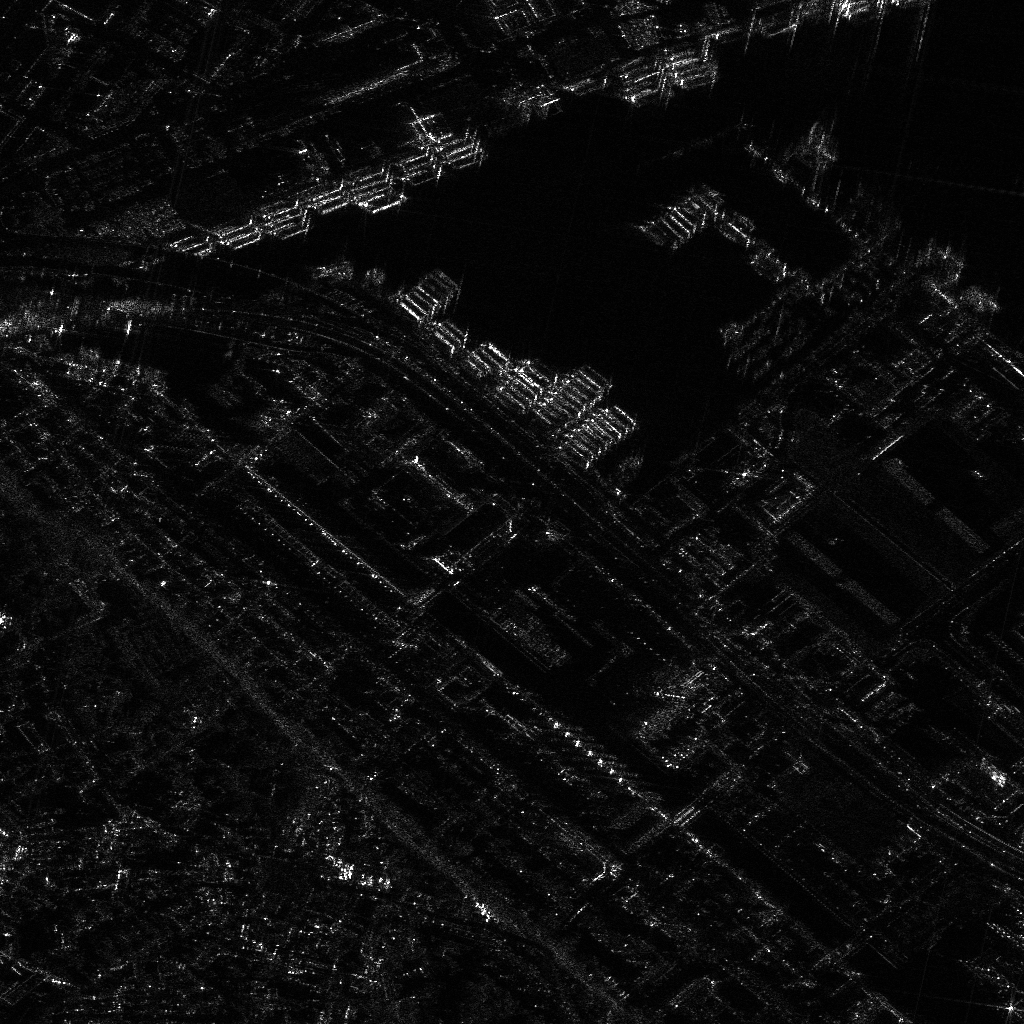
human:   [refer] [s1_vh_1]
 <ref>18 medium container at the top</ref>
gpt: <box>[[61, 22, 66, 23, 46], [63, 21, 66, 23, 48], [63, 21, 67, 22, 48], [65, 20, 69, 21, 48], [64, 20, 68, 21, 48], [67, 5, 68, 9, 77], [65, 2, 67, 7, 77], [62, 7, 63, 11, 77], [61, 5, 62, 9, 77], [52, 8, 53, 12, 77], [56, 6, 58, 10, 77], [66, 4, 67, 8, 77], [66, 19, 70, 20, 48], [67, 18, 71, 19, 46], [45, 13, 46, 17, 72], [37, 18, 38, 22, 72], [41, 15, 42, 19, 72], [32, 18, 33, 22, 72]]</box>

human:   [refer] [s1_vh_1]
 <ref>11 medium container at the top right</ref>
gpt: <box>[[69, 22, 73, 23, 38], [72, 25, 76, 26, 41], [75, 0, 76, 4, 77], [82, -1, 84, 2, 78], [69, 1, 71, 5, 77], [75, 0, 76, 3, 77], [70, 20, 73, 21, 38], [71, 14, 74, 15, 41], [77, 19, 80, 20, 41], [74, 16, 78, 18, 40], [81, 21, 84, 22, 41]]</box>

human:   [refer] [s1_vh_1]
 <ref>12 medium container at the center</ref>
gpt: <box>[[55, 35, 59, 37, 39], [52, 37, 55, 38, 36], [53, 37, 57, 38, 37], [45, 34, 48, 36, 38], [45, 33, 50, 35, 38], [49, 35, 53, 36, 39], [54, 36, 58, 38, 39], [46, 37, 50, 38, 39], [48, 36, 53, 37, 39], [48, 37, 52, 38, 39], [59, 39, 63, 40, 39], [58, 40, 62, 41, 39]]</box>

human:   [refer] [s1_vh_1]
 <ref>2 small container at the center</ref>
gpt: <box>[[51, 37, 54, 38, 43], [42, 31, 46, 32, 47]]</box>

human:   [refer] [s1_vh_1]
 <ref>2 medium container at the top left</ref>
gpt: <box>[[27, 20, 29, 24, 72], [23, 21, 24, 25, 72]]</box>

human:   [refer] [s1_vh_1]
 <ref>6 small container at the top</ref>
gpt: <box>[[41, 26, 45, 27, 47], [41, 27, 45, 28, 47], [40, 28, 44, 29, 47], [40, 28, 43, 29, 47], [39, 28, 43, 29, 47], [38, 29, 42, 30, 47]]</box>